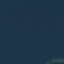
Land use / land cover class: SeaLake